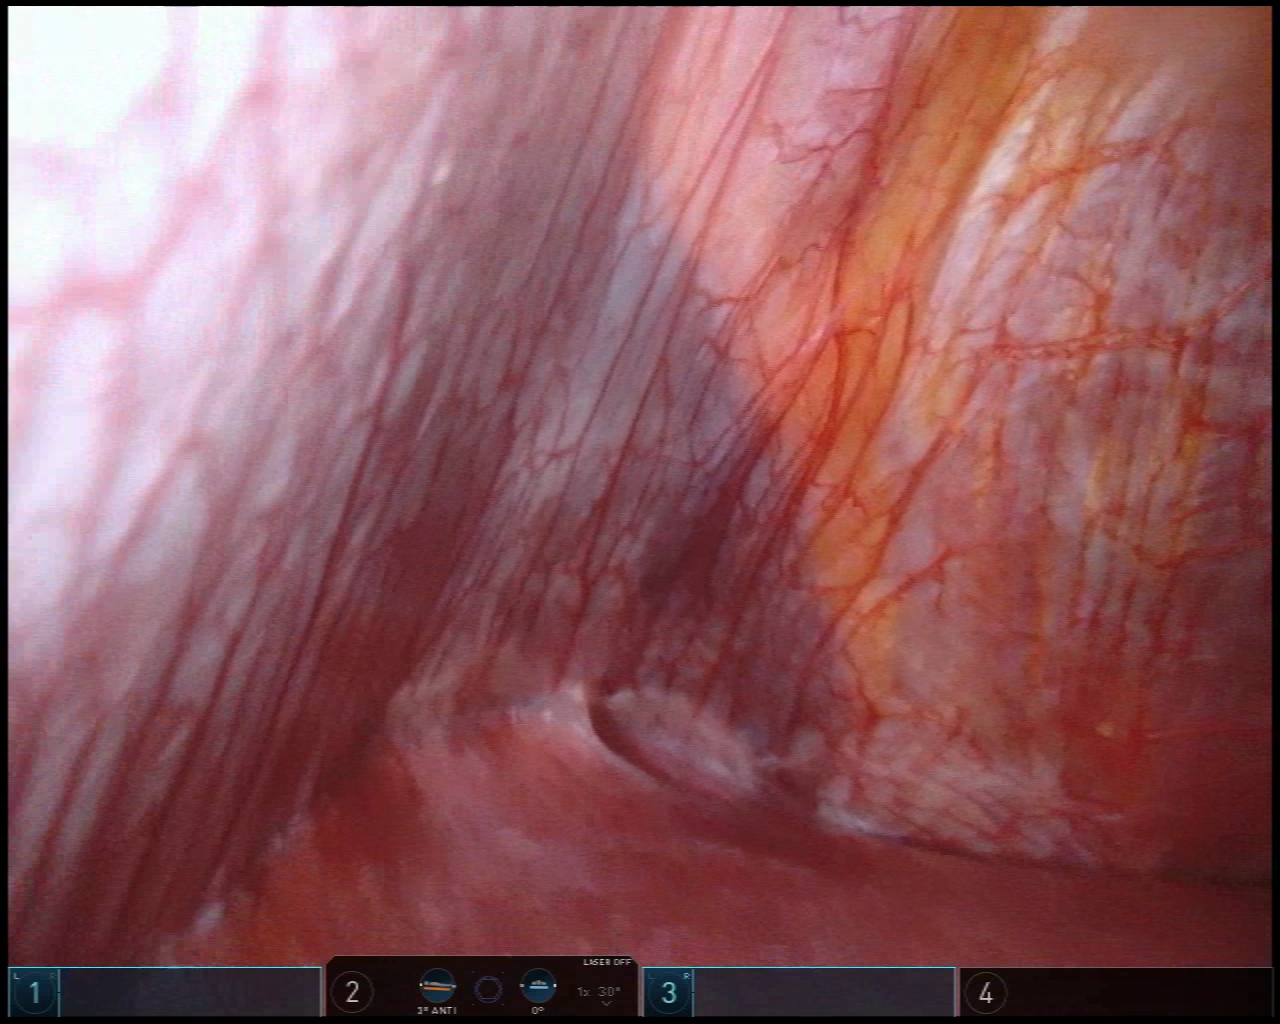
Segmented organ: liver
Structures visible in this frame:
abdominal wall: yes
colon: no
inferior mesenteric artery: no
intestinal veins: no
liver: yes
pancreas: no
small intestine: no
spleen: no
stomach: no
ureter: no
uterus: no
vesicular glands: no